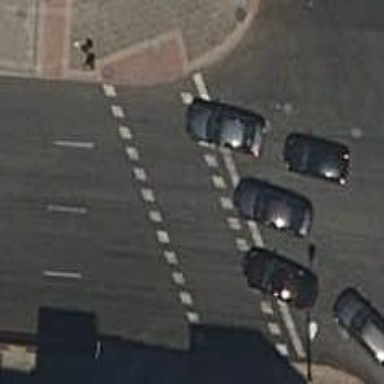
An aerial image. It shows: Traffic signals at road crossing.